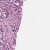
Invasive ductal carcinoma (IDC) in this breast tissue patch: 1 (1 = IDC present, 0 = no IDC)